Question: i am using msdn sample code and it has jsonp wrapper files you can find the code here
of this <URL>
but when i run the code it throw me this error:
'Encountered invalid root element name 'HTML'. 'root' is the only allowed root element name'
what does it mean?

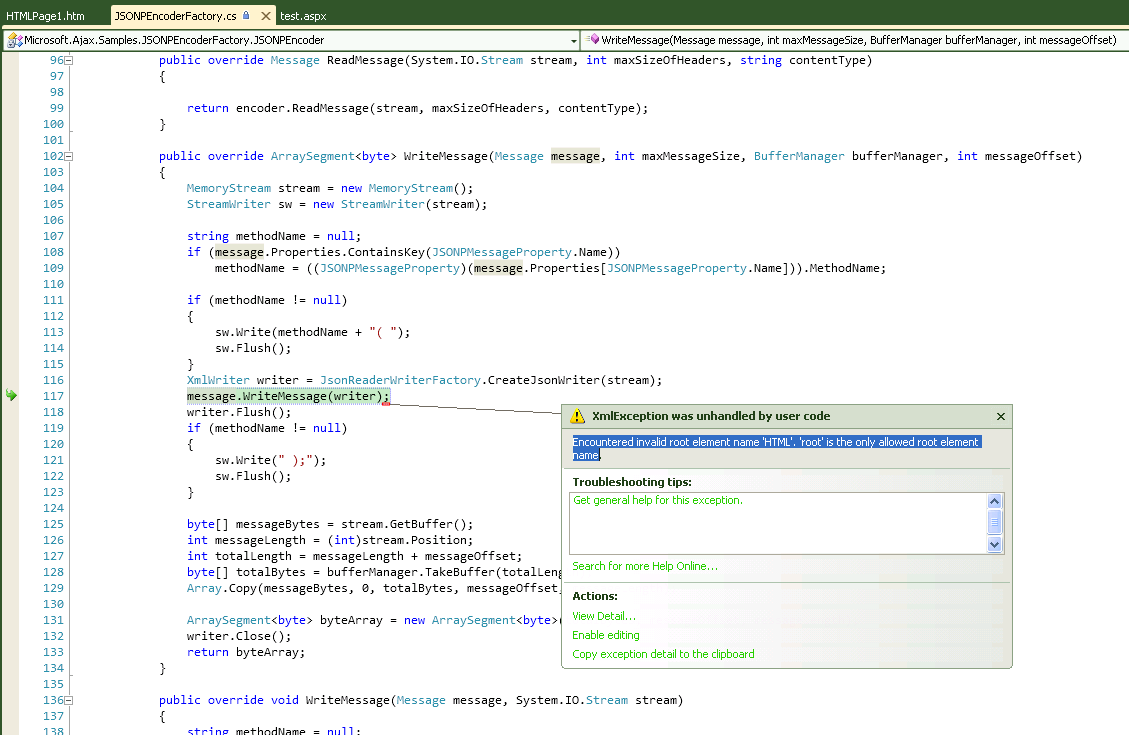
Answer: It means that you've made some kind of web request that is expecting to get some kind of XML data back but instead it is getting HTML data back. The usual cause is a messed up URL. If your URL were correct, then XML would be returned as expected. Since it is messed up you end up getting back HTML (probably an error page at that).
Check your URLs to make sure they are correct.